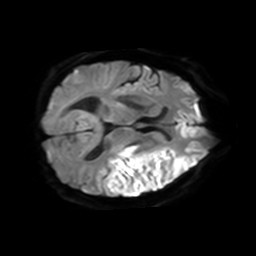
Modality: TRACE
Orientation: axial
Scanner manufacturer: philips
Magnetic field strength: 3 T
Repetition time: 3.221 s
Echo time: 0.076 s